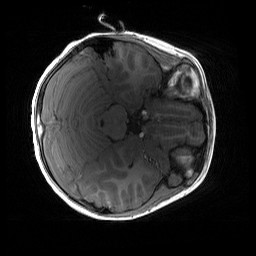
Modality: T1w
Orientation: axial
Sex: female
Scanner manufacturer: siemens
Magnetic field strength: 3 T
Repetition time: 1.9 s
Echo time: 0.00243 s